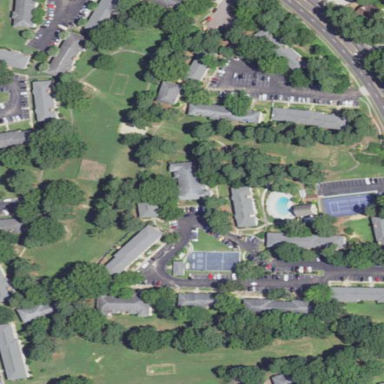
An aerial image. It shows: Residential area within neighborhood.